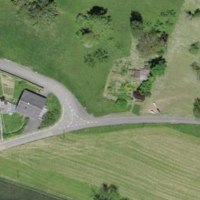
EUNIS habitat code: 25
Species observed at this site:
Geranium pyrenaicum
Acer pseudoplatanus